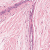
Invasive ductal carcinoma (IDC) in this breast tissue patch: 0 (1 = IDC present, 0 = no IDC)